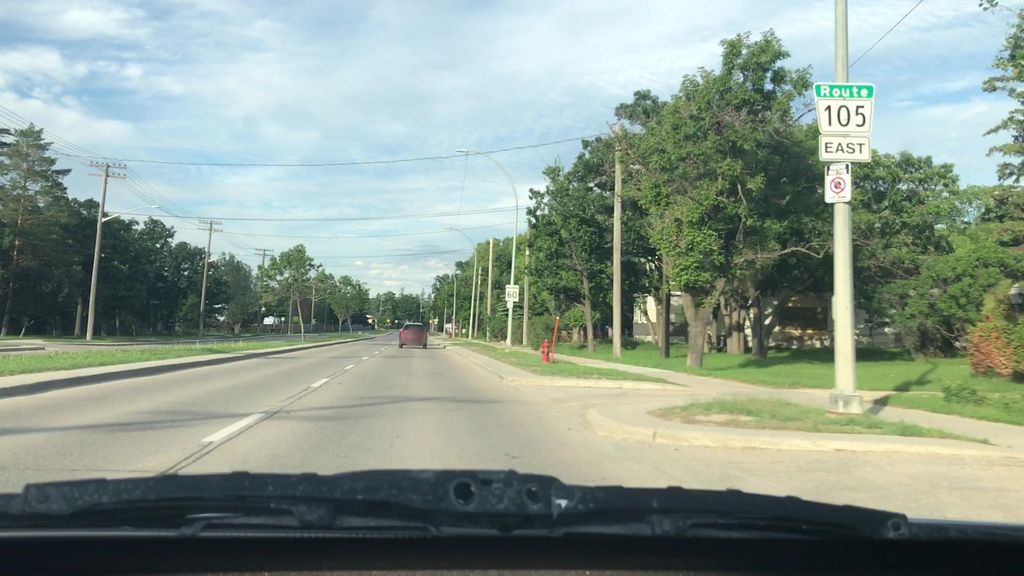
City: winnipeg